Question: Our teacher asked us a question which goes like this.
'''
Given a list of n distinct integers and a sequence of n boxes with preset
inequality signs inserted between them, design an algorithm that places
the numbers into the boxes to satisfy those inequalities. For example, the
numbers 2, 5, 1, and 0 can be placed in the four boxes as shown below
'''

The from looking at the question we can say the numbers be sorted and if less than symbol appears next we have to insert the least number, if greater than symbol appears we have to insert max number and proceed as so.
1. How can I say this algorithm works for every case?
2. Traversing in one direction i found one solution and in reverse order i found another. What is the efficient method to find all solutions to this problem?
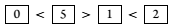
Answer: To answer question 1, I'd say that should be done by induction over the number of distinct numbers involved.
Say 'n' is the number of numbers.
for 'n = 1' there's nothing left to prove.
for 'n = 2', you have either a greater than or a less than operator. Since the numbers are distinct and the set of natural (or real) numbers is well ordered, your algorithm will trivially yield a solution.
'n -> n+1':
case 1: the first operator is a less than sign. According to your algorithm you pick the smallest number and put it into the first box. Then you solve the problem for the last 'n' boxes. This is possible by induction. Since the number in the first box is the smallest, it is also smaller than the number in the second box. Therefor you have a solution.
Case 2: the first operator is a greater than sign. This also works analogue to case 1.
QED
Now for the second part of the question. My thoughts came up with the algorithm described below. Happy with the fact I solved the question (of getting all solutions) in the first place, I can't guarantee that it's the fastest solution.
As already noted in a comment, if there are no operator changes, there will be only one solution. So we assume there are operator changes (but the algorithm will produce this solution too).
'''
for all operator changes of the form >< or nil < (first operator is a <):
place the smallest element between them
now divide the remaining set of numbers into two.
if there are n numbers and there are k operators to the left of
the placed number, that will give you k over (n - 1) possibilities.
do this recursively with the two remaining parts.
If no operator changes of the form >< or nil < are left,
do the same with the mirrored operator changes <> and nil >,
but choose the highest element of the set.
If no operator changes are left, fill in the elements according to the
remaining operator in ascending or descending order.
'''
OK, this is not program code, but I think that will be comparatively easy (the choose k out of n - 1 is the hard part). I hope my explanation of the algorithm is understandable. And beware, the number of solutions grows fast (exponentially, probably worse).